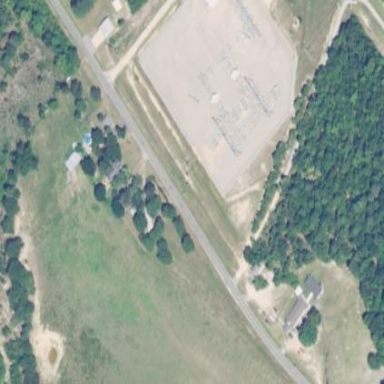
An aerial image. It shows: Distribution level power substation surrounded by fence.